Question: I've been working on a Hangman game in Cpp...
So I created a variable called 'SoFar' which stores dashes in the starting, but is gradually uncovered.
'''
for(i = 0; i <= TheWord.length(); i++)
SoFar[i] = '-';
'''
So, I (try to) initialize 'SoFar' to contain dashes in the starting, and be the same length as 'TheWord'
Later on, when I print SoFar, it's just empty!
'''
cout << "
So far, the word is : " << SoFar << endl;
'''

Any and all advice is appreciated. Here is my full program, for reference:
'''
#include <iostream>
#include <cstdlib>
#include <string>
#include <vector>
#include <ctime>
#include <cctype>
using namespace std;
int main()
{
vector<string> words;
words.push_back("SHAWARMA");
words.push_back("PSUEDOCODE");
words.push_back("BIRYANI");
words.push_back("TROLLED");
srand((unsigned)time(NULL));
string TheWord = words[(rand() % words.size()) + 1];
string SoFar;
const int MAXTRIES = 8;
string used = "";
int tries, i;
i = tries = 0;
char guess;
for(i = 0; i <= TheWord.length(); i++)
SoFar[i] = '-';
while(tries <= MAXTRIES && SoFar != TheWord)
{
/****************************************************************/
/* I/0 */
/****************************************************************/
cout << "
You haz " << MAXTRIES - tries << " tries to go!
" ;
cout << "You've used the following letters : ";
for(i = 0; i <= used.length(); i++)
cout << used[i] << " : " ;
cout << "
So far, the word is : " << SoFar << endl;
cout << "
Enter your guess : " ;
cin >> guess;
/****************************************************************/
/* Processing input */
/****************************************************************/
if(used.find(guess) != string::npos)
continue;
guess = toupper(guess);
if(TheWord.find(guess) != string::npos)
{
for(i = 0; i <= TheWord.length(); i++)
{
if(guess == TheWord[i])
SoFar[i] = guess;
}
}
else
{
cout << "
Sorry, but the word doesn't have a letter like " << guess << " in it...
";
tries++;
}
used += guess;
}
if(tries == MAXTRIES)
cout << "
Yep, you've been hanged...
";
else if(SoFar == TheWord)
cout << "
You got it! Congratulations...
(Now Im gonna add some psuedorandomly generated words just for you <3 :P)";
cout << "
The word was : " << TheWord;
return 0;
}
'''
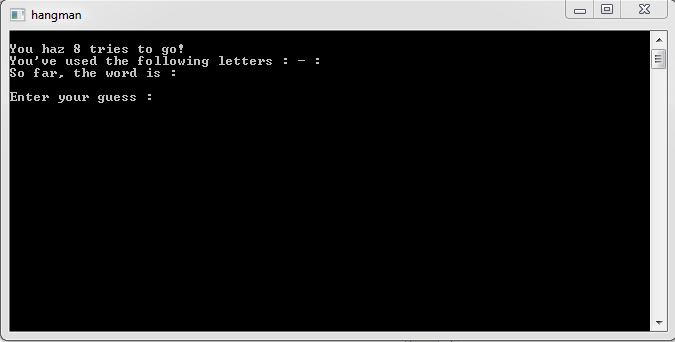
Answer: You define 'SoFar' as:
'''
string SoFar;
'''
...then you try to write to it:
'''
for(i = 0; i <= TheWord.length(); i++)
SoFar[i] = '-';
'''
When you write to it, 'SoFar' still has a length of 0, so every time you execute 'SoFar[i] = '-';', you get undefined behavior.
Try:
'''
std::string SoFar(TheWord.length(), '-');
'''
This defines 'SoFar' already containing the right number of dashes.
Here's a quick demo:
'''
#include <string>
#include <iostream>
int main(){
std::string TheWord{"TROLLED"};
std::string SoFar(TheWord.length(), '-');
std::cout << TheWord << "
";
std::cout << SoFar << "
";
}
'''
At least for me, this seems to produce the correct length of result:
'''
TROLLED
-------
'''